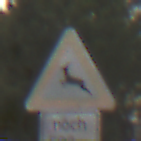
Verkehrszeichen: WildwechselRechts
Zusatzzeichen unten: LaengeEinerStrecke3
Umgebung: Outdoor, RoadRail
Tageszeit: SunriseSunset
Wetter: PartlyCloudy
Licht: Natural
Jahreszeit: NotSpecified
Kontrast: LowContrast